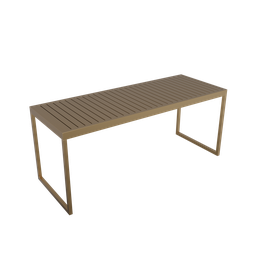
Label: furniture